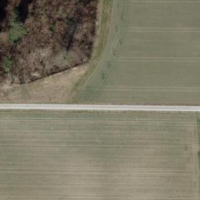
EUNIS habitat code: 52
Species observed at this site:
Anthyllis vulneraria